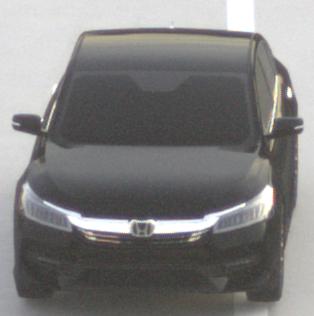
Make: Honda
Model: Accord Hybrid
Detailed model: 9. Generation
Model produced from: 2015
Model produced until: 2019
Doors: 4
Color: black
Road condition: dry road
Daytime: sunrise or sunset
Contrast: low contrast